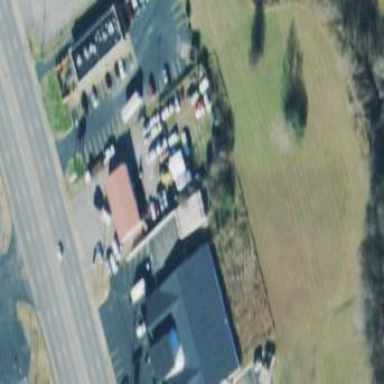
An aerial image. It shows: Building housing furniture shop.